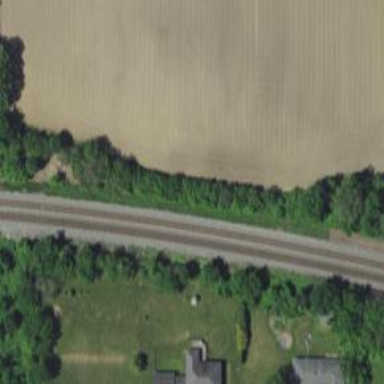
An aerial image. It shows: Railway track.